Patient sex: M
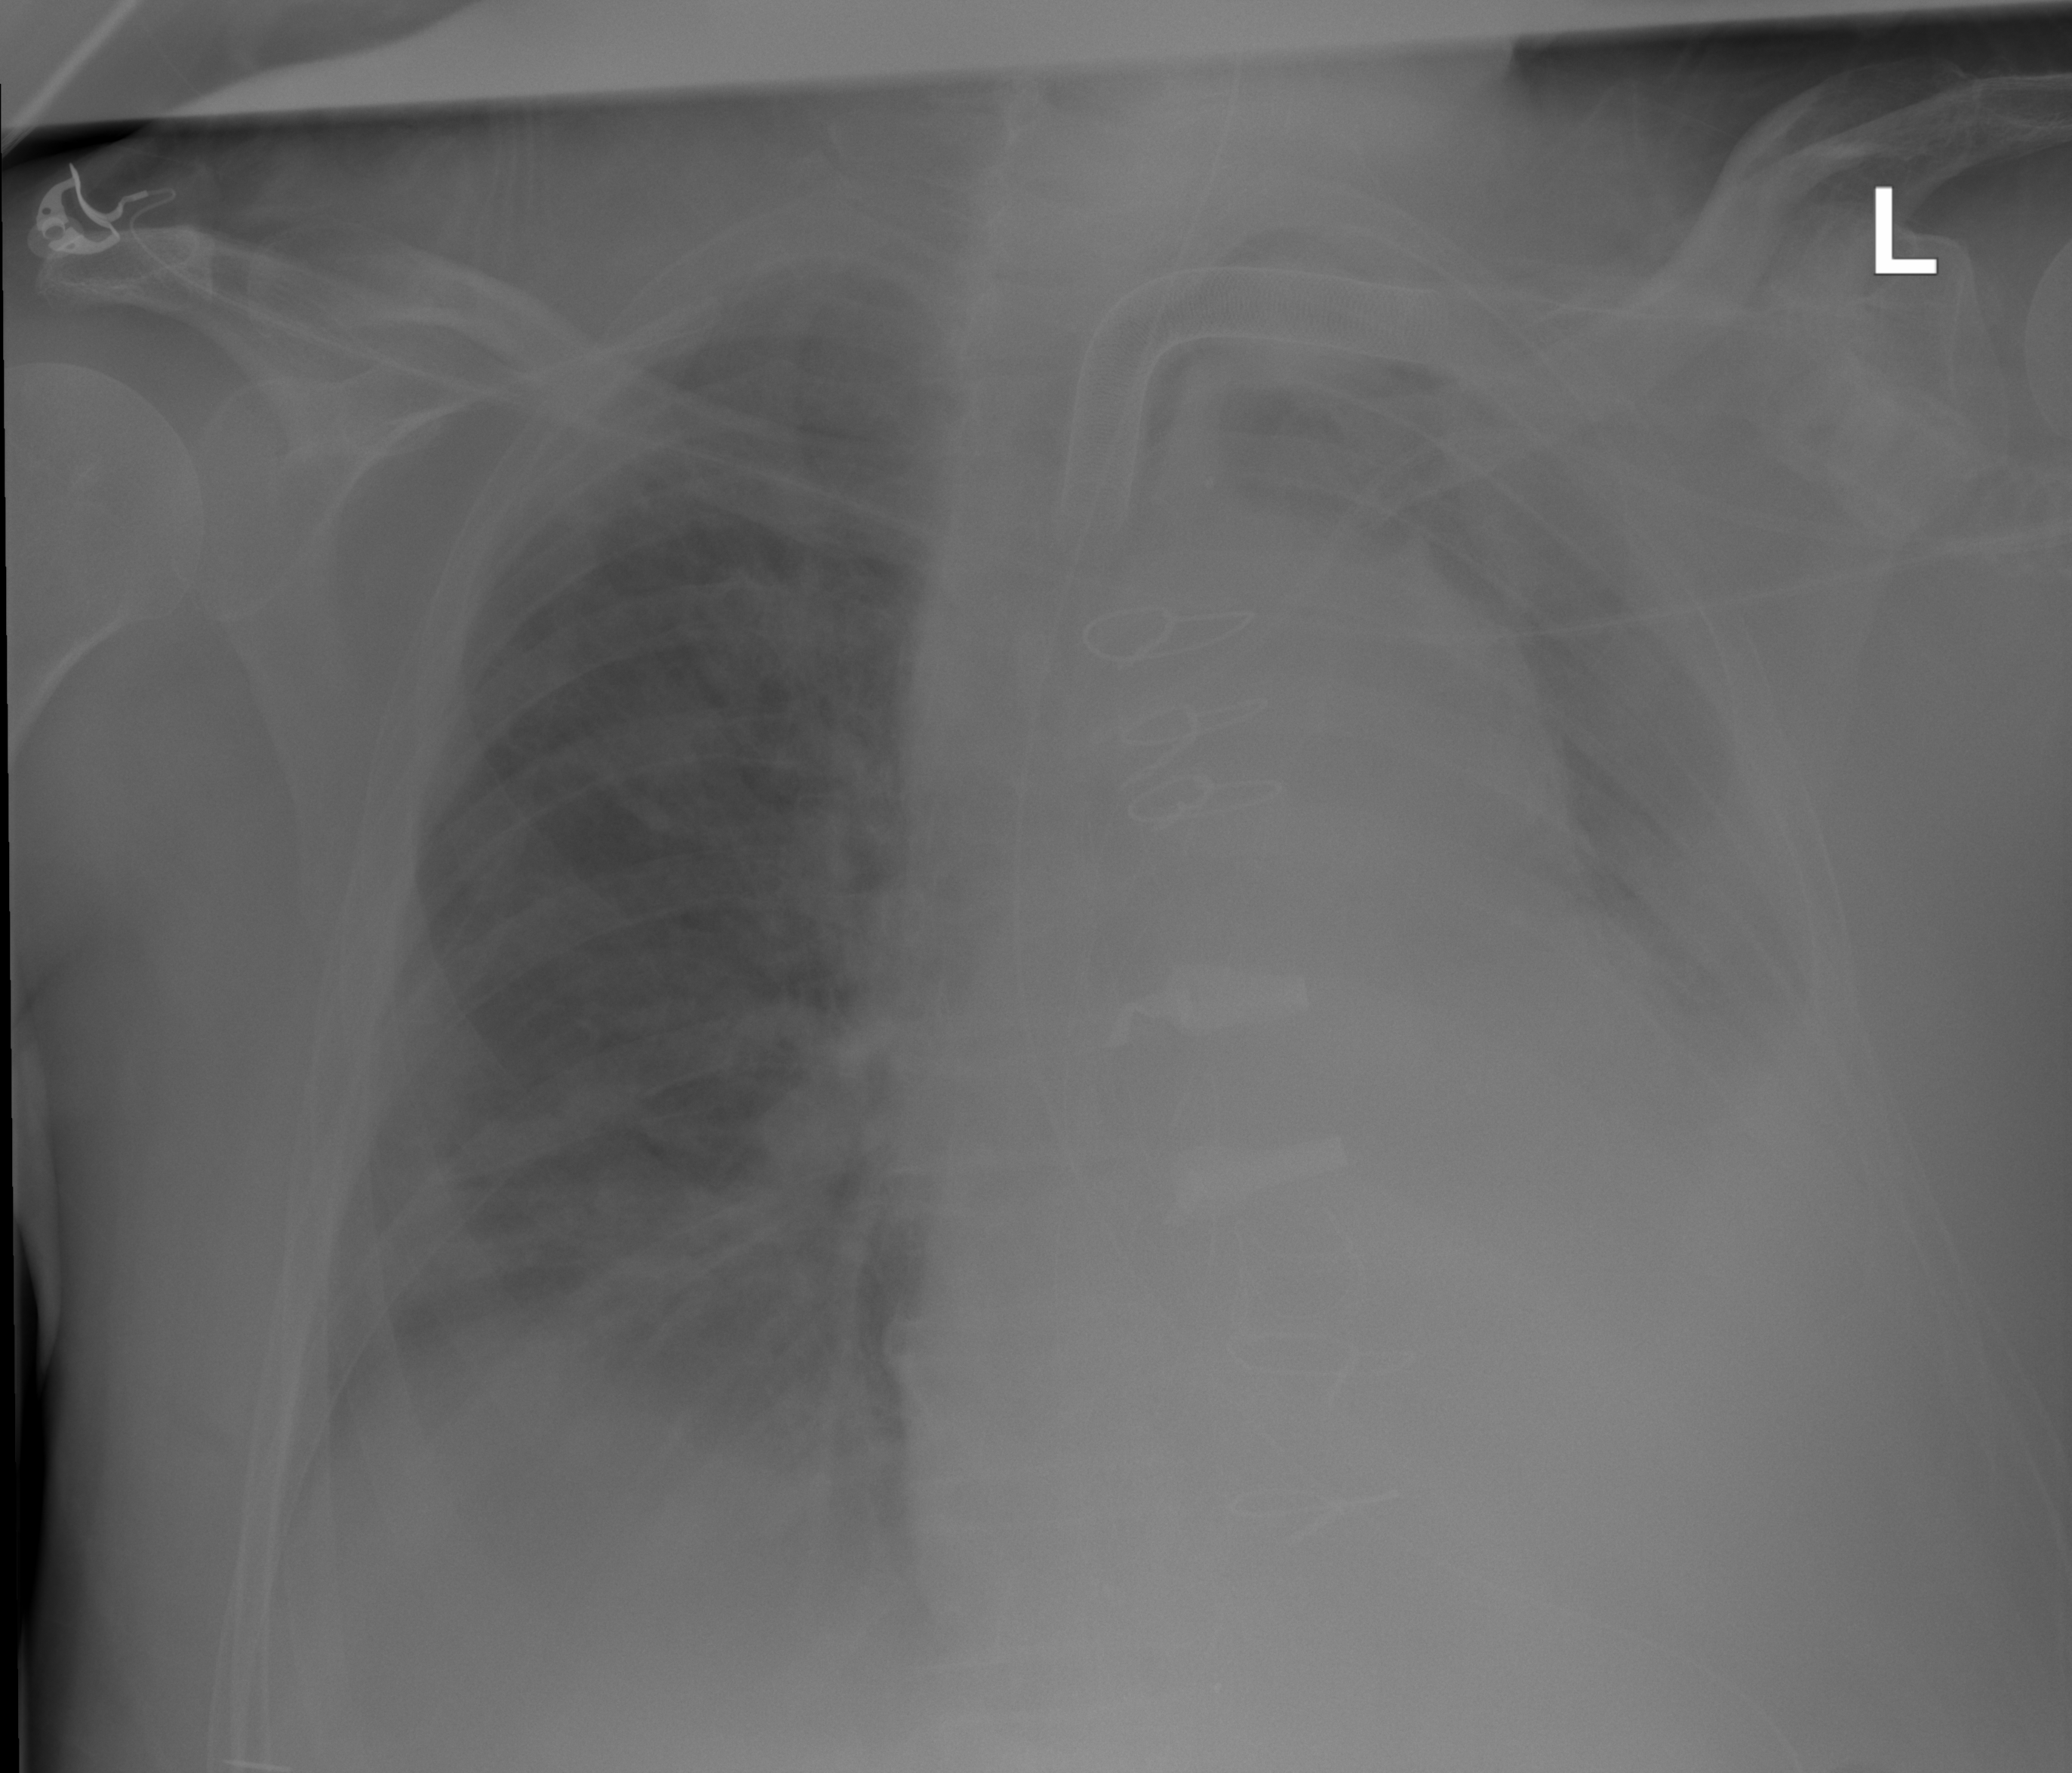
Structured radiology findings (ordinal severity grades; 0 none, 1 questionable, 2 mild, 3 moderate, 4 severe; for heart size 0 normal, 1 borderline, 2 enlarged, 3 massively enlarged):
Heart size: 2
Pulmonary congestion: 2
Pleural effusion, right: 0
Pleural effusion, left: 3
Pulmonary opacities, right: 0
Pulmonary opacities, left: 1
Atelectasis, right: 2
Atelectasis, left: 3